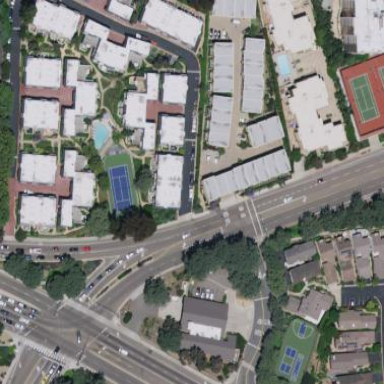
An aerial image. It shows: Condominium in residential area.